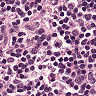
Metastatic tissue present: no